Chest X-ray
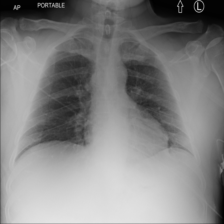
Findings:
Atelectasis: negative
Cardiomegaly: negative
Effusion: negative
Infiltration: positive
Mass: negative
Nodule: negative
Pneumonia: negative
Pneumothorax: negative
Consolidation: negative
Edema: negative
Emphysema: negative
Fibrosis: negative
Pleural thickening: negative
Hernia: negative